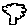
Label: tree